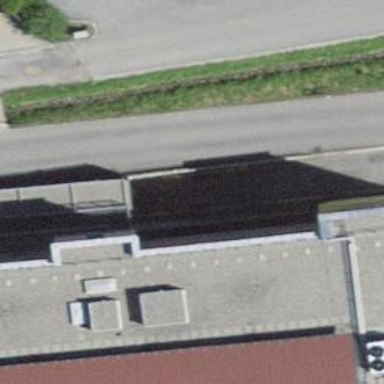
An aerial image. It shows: Parking entrance.